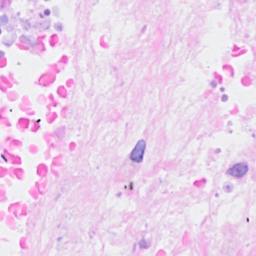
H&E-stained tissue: Breast